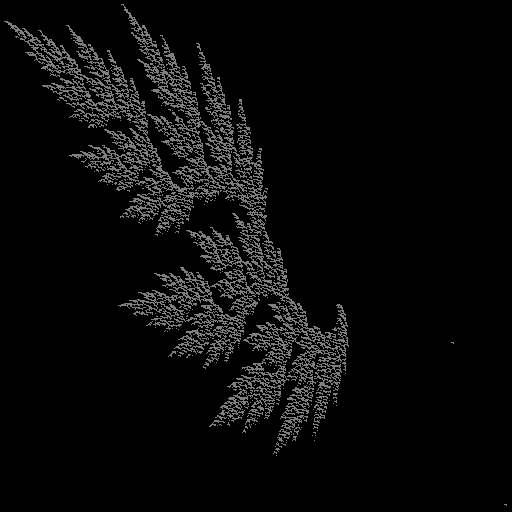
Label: cedarleaf